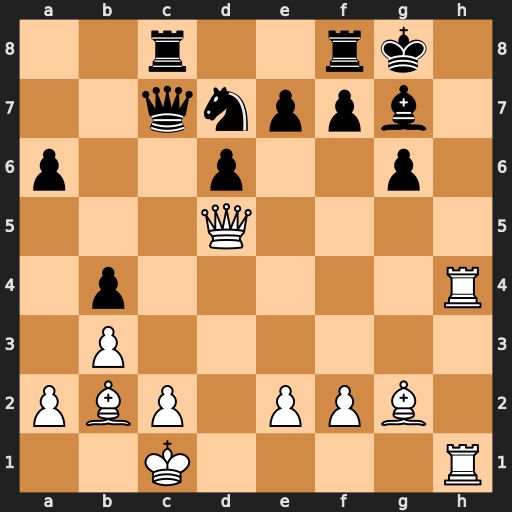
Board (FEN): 2r2rk1/2qnppb1/p2p2p1/3Q4/1p5R/1P6/PBP1PPB1/2K4R
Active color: w
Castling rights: -
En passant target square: -
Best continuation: Rh8+ Bxh8 Rxh8#